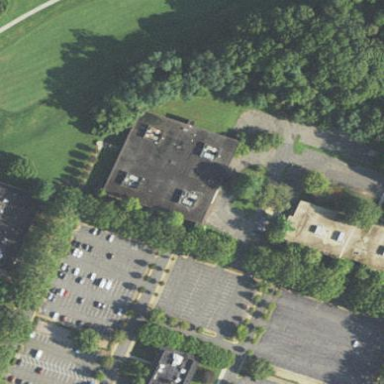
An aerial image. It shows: Office building.